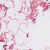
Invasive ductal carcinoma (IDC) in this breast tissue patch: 0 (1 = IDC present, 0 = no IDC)